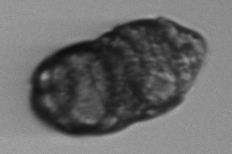
Label: Margalefidinium